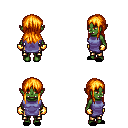
a pixel art fantasy rpg character, female body template, orc, green skin, chain tabard jacket, gold greaves, light blonde unkempt hairstyle, gold gloves, black slippers, four views (front, back, left, right), 2x2 character sprite sheet, small pixel art, hard edges, no anti-aliasing